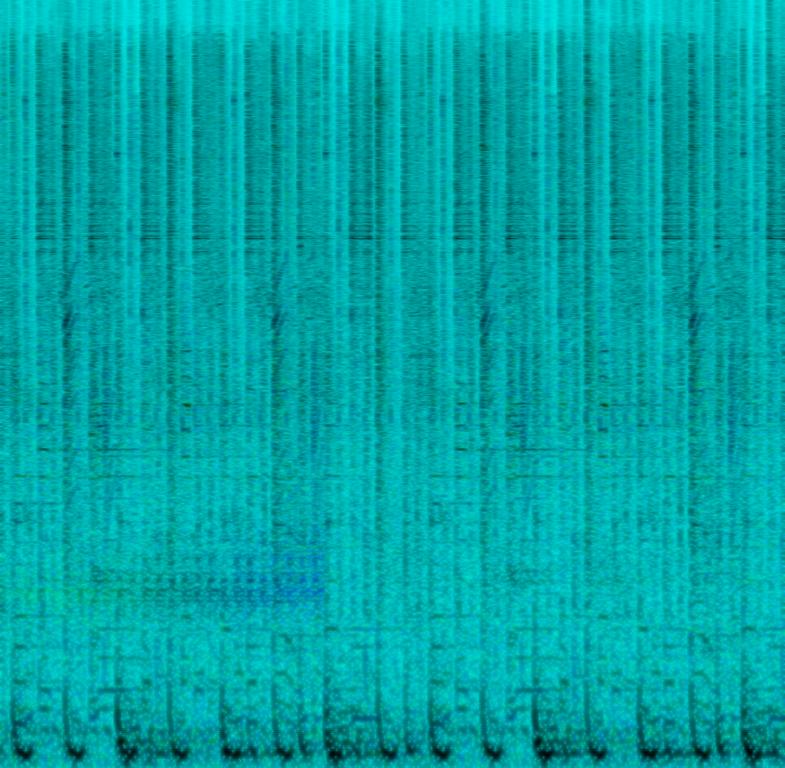
This song contains a digital drums playing a four on the floor groove with a big kick sound on every beat. A e-guitar is strumming rhythmic funky chords. Towards the end you can hear a synth string playing in a high register. This song may be playing for a advertisement.